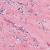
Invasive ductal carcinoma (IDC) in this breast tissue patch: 0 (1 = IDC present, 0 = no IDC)